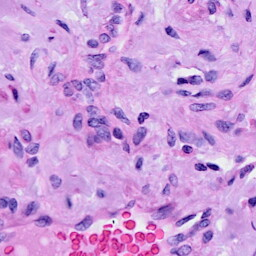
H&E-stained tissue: Cervix